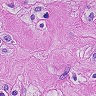
Metastatic tissue present: yes